Question: I can't find out why NPE takes place here. Spent a lot of time trying to figure this out. Using logs I've found where comes the crash (Records.class...scroll down). Also I give every code-file if it's needed. I found out that it's NOT context is null.
'''
package com.wordpress.jimmaru.tutorial.SimpleGame;
import android.app.Activity;
import android.content.pm.ActivityInfo;
import android.os.Bundle;
import android.util.Log;
import android.view.LayoutInflater;
import android.view.View;
import android.view.ViewGroup;
import android.view.Window;
import android.view.WindowManager;
import android.widget.ListView;
import android.widget.Toast;
public class Records extends Activity{
private Score_DS ds=new Score_DS(this);
Data_LV[] data;
String[] name,score;
ListView lvrecords;
public void onCreate(Bundle savedInstanceState) {
super.onCreate(savedInstanceState);
// esli khotim, chtoby prilozhenie postoianno imelo portretnuiu orientatsiiu
setRequestedOrientation(ActivityInfo.SCREEN_ORIENTATION_LANDSCAPE);
// esli khotim, chtoby prilozhenie bylo polnoekrannym
getWindow().addFlags(WindowManager.LayoutParams.FLAG_FULLSCREEN);
// i bez zagolovka
requestWindowFeature(Window.FEATURE_NO_TITLE);
setContentView(R.layout.records);
//setContentView(new GameView(this,null));
setRequestedOrientation(ActivityInfo.SCREEN_ORIENTATION_LANDSCAPE);
lvrecords=(ListView)findViewById(R.id.listView1);
Recfill();
}
public void Recfill()
{ds.open();
Log.d("Pidar","ds.open");
name=ds.curspinner("Records","Player_Name");
score=ds.curspinner("Records","Player_Score");
Log.d("Pidar","curspinner");
ds.close();
Log.d("Pidar","ds.close");
int i=0;
if (score.length>0){
data=new Data_LV[score.length];
Log.d("Pidar","data new");
while (i<score.length) {Log.d("Pidar","cikl "+i);
data[i]=new Data_LV();
Log.d("Pidar","data[i] new");
data[i].id=Integer.toString(i+1);
data[i].name=name[i];
data[i].score=score[i];
i++;
}
Log.d("Pidar","nachalo adaptera");
LV_Adapter adapter = new LV_Adapter(this, R.layout.item, data);
**lvrecords.setAdapter(adapter);** //This line doesn't execute
}
else
{ Toast.makeText(this, "Zapisei net", Toast.LENGTH_LONG).show();}
}
}
'''
'''
<?xml version="1.0" encoding="utf-8"?>
<LinearLayout xmlns:android="http://schemas.android.com/apk/res/android"
android:layout_width="match_parent"
android:layout_height="match_parent" >
<ListView
android:id="@+id/listView1"
android:layout_width="match_parent"
android:layout_height="wrap_content" >
</ListView>
</LinearLayout>
'''
'''
<?xml version="1.0" encoding="utf-8"?>
<LinearLayout xmlns:android="http://schemas.android.com/apk/res/android"
android:layout_width="match_parent"
android:layout_height="match_parent"
android:orientation="horizontal" >
<TextView
android:id="@+id/pl_id"
android:layout_width="wrap_content"
android:layout_height="wrap_content"
android:text="TextView" />
<TextView
android:id="@+id/pl_name"
android:layout_width="wrap_content"
android:layout_height="wrap_content"
android:layout_marginLeft="15dp"
android:text="TextView" />
<TextView
android:id="@+id/pl_score"
android:layout_width="wrap_content"
android:layout_height="wrap_content"
android:layout_marginLeft="15dp"
android:text="TextView" />
</LinearLayout>
'''
'''
package com.wordpress.jimmaru.tutorial.SimpleGame;
import java.util.List;
import android.content.Context;
import android.view.LayoutInflater;
import android.view.View;
import android.view.ViewGroup;
import android.widget.ArrayAdapter;
import android.widget.TextView;
class LV_Adapter extends ArrayAdapter<Data_LV> {
public LV_Adapter(Context context, int textViewResourceId, Data_LV[] objects) {
super(context, textViewResourceId, objects);
}
public LV_Adapter(Context context, int textViewResourceId, List<Data_LV> objects) {
super(context, textViewResourceId, objects);
}
@Override
public View getView(int position, View convertView, ViewGroup parent) {
LayoutInflater inflater = (LayoutInflater) getContext()
.getSystemService(Context.LAYOUT_INFLATER_SERVICE);
convertView = inflater.inflate(R.layout.item, null);
TextView t1 = (TextView)convertView.findViewById(R.id.pl_id);
TextView t2 = (TextView)convertView.findViewById(R.id.pl_name);
TextView t3 = (TextView)convertView.findViewById(R.id.pl_score);
Data_LV d = getItem(position);
t1.setText(d.id);
t2.setText(d.name);
t3.setText(d.score);
return convertView;
}
}
'''
'''
package com.wordpress.jimmaru.tutorial.SimpleGame;
public class Data_LV {
String id;
String name;
String score;
}
'''
Log error

I Found out that context is not null. Using logs I got context=android.app.Application@4266f9e0.. So it's not context problem. Data is filled too. So maybe the problem in R.layout.item?)
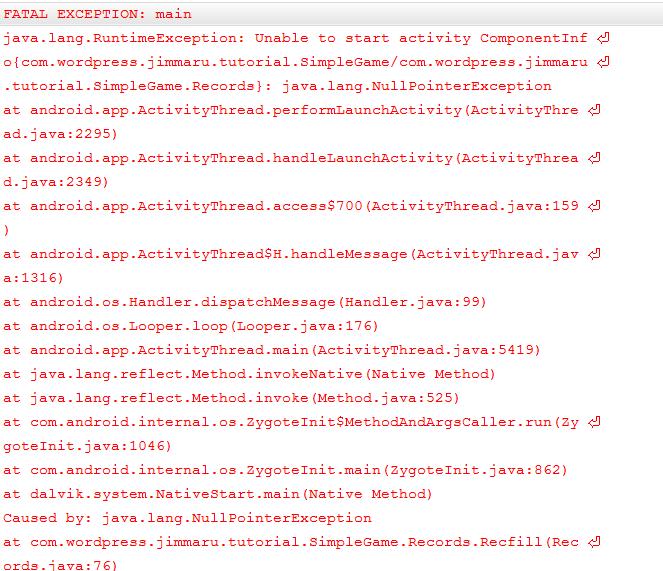
Answer: Finally found out what was the problem. Thanks to all who helped, The problem was in lvrecords itself. It was null. And here's why.
In my project I have 2 layout folders - for portrait and landscape mode. In this app I never use portrait mode. And some xml files of portrait view are just empty... And shame on me, but this worked, cause I limited my app for only using landscape mode. I actually forgot that these files are empty, like records.xml. And I thought that Eclipse would take only landscape mode xml files, like it did all the time, but here it didn't. So when I added listview to records.xml in portrait folder, it worked.
I apologize cause no one except me could know this. Even I forgot about this.